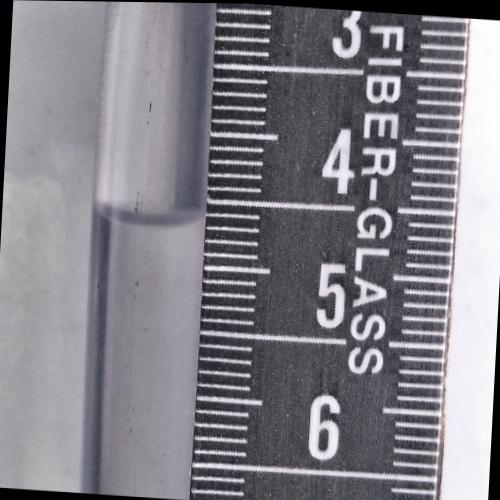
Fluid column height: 4.7 cm